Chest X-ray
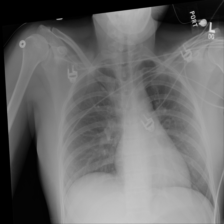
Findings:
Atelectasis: negative
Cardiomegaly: negative
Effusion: negative
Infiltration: negative
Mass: negative
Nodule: negative
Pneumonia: negative
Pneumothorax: negative
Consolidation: negative
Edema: negative
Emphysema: negative
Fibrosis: negative
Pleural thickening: negative
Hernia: negative